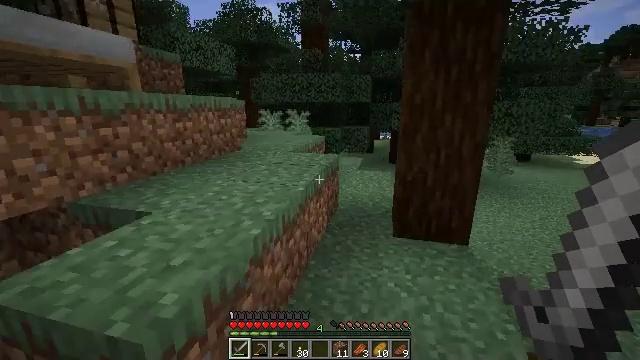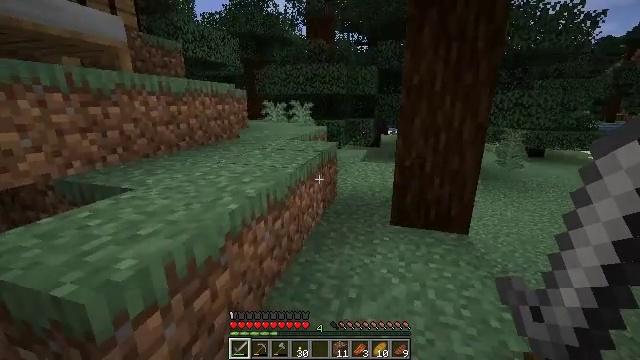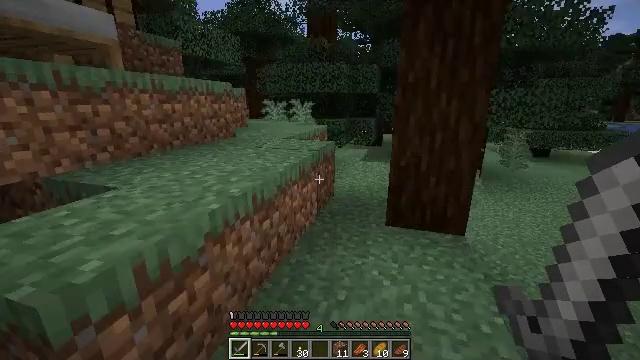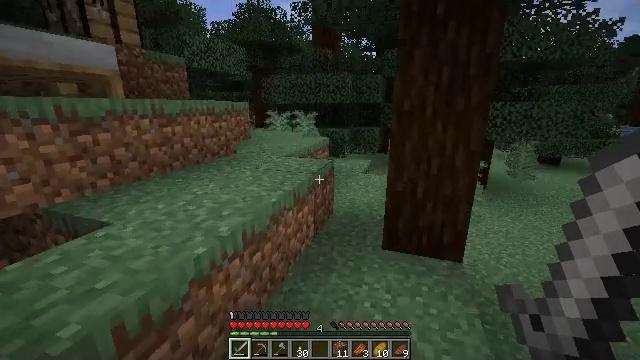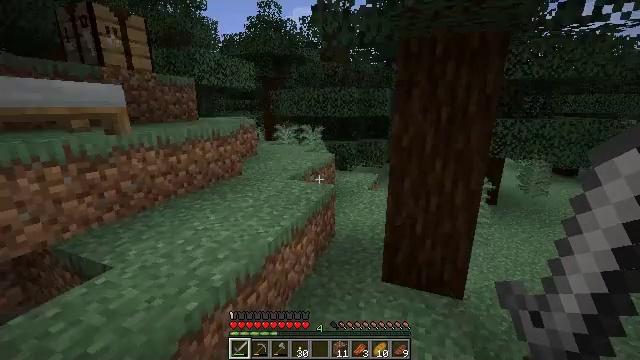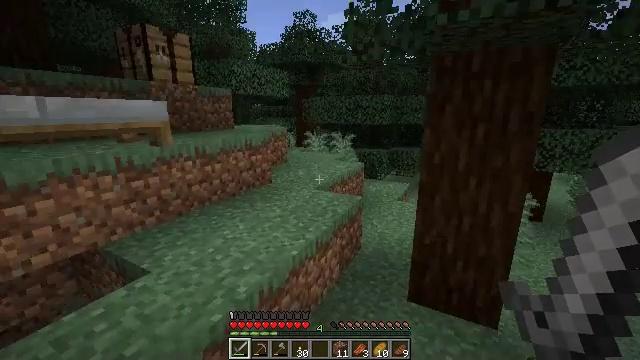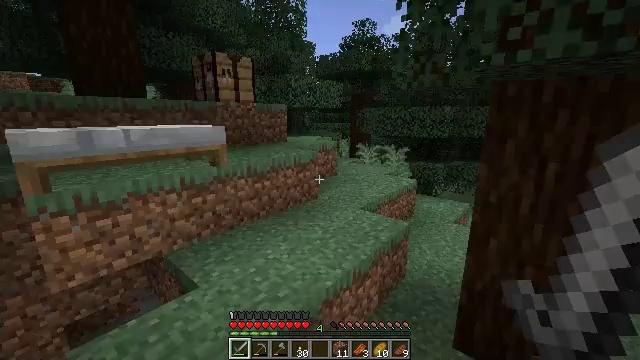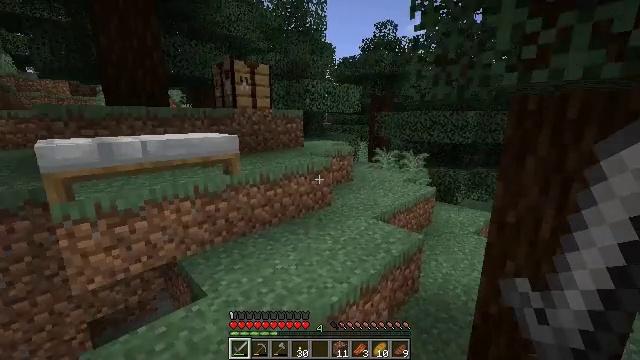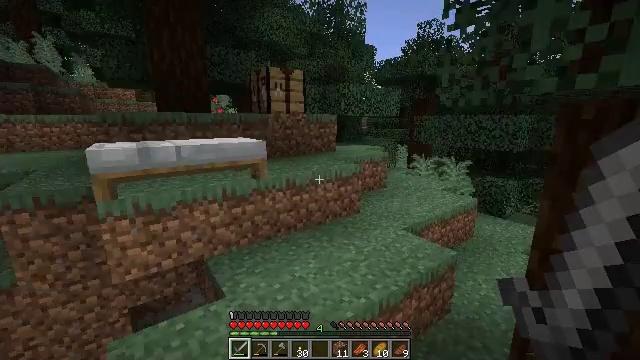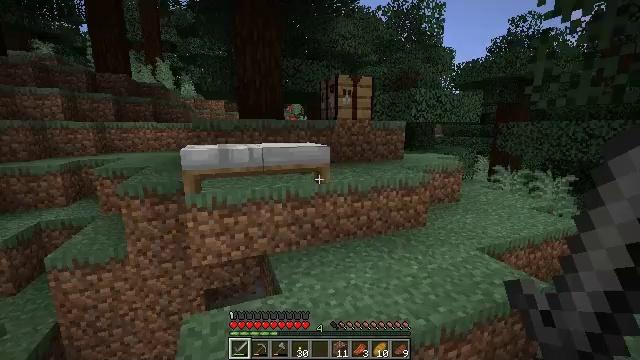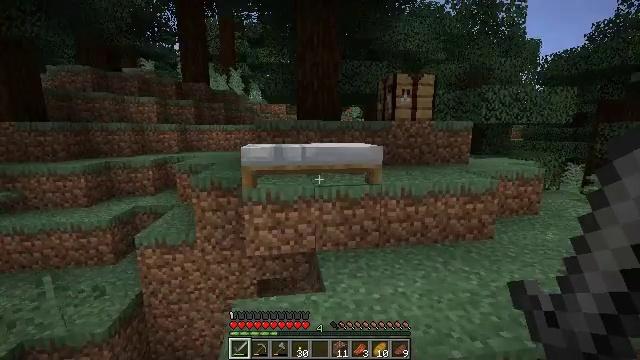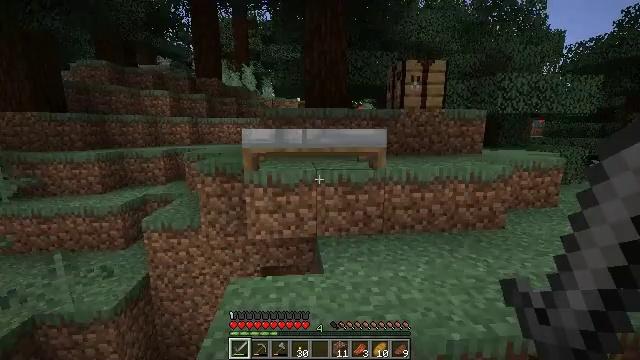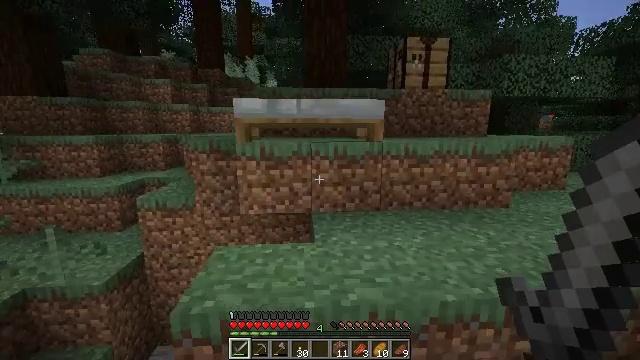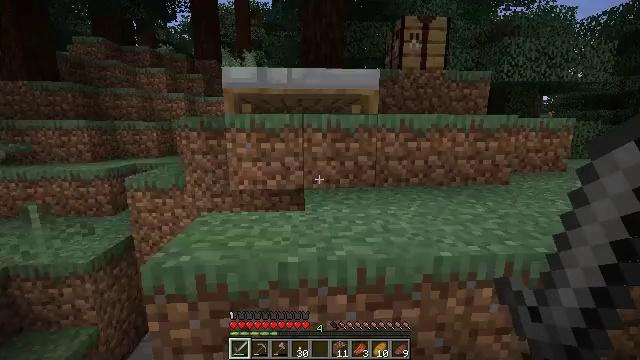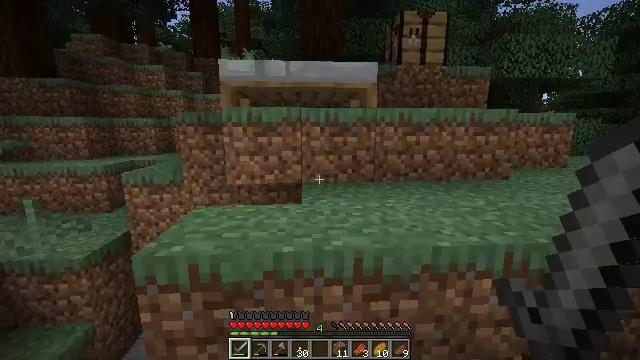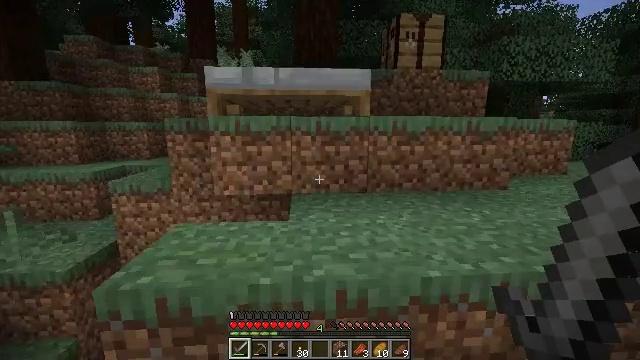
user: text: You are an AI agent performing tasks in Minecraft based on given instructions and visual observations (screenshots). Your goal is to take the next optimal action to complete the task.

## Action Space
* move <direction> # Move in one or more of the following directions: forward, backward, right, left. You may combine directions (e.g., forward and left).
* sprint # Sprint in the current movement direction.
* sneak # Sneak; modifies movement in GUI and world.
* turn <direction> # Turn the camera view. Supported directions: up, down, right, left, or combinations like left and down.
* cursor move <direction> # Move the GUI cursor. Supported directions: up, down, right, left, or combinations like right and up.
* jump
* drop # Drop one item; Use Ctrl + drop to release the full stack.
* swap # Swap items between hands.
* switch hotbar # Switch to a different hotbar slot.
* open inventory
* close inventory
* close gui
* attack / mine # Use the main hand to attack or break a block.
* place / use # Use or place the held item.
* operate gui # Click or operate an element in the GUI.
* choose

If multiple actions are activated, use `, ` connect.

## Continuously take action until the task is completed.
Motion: motion action
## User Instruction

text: Remove the white bed from its place.
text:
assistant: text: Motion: move forward and move right, turn left
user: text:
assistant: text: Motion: move forward and move right, jump
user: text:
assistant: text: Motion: move forward and move right, turn left, jump
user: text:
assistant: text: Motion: move forward, turn left, jump
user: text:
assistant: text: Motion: move forward, turn left, jump
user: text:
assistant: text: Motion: move forward and move right, turn left, jump
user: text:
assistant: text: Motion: move forward and move right, turn left
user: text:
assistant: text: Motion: move forward and move right, turn left
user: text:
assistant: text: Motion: move forward, turn left and up
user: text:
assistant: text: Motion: move forward, turn left
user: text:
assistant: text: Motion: move forward, turn left
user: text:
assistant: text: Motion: move forward, turn left
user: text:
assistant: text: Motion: move forward
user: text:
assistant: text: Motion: move forward
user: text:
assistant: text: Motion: move forward, jump
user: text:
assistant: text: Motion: move forward, jump
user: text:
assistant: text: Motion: move forward, jump
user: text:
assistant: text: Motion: move forward, jump
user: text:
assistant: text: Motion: move forward
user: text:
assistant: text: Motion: move forward
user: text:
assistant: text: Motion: move forward, attack / mine
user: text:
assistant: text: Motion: move forward, turn left and down, attack / mine
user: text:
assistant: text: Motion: turn left and down, attack / mine
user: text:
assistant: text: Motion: attack / mine
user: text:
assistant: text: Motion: attack / mine
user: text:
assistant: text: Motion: attack / mine
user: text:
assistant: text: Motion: attack / mine
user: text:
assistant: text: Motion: attack / mine
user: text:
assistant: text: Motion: turn up, attack / mine
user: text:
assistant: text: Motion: turn up, attack / mine